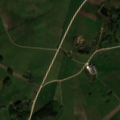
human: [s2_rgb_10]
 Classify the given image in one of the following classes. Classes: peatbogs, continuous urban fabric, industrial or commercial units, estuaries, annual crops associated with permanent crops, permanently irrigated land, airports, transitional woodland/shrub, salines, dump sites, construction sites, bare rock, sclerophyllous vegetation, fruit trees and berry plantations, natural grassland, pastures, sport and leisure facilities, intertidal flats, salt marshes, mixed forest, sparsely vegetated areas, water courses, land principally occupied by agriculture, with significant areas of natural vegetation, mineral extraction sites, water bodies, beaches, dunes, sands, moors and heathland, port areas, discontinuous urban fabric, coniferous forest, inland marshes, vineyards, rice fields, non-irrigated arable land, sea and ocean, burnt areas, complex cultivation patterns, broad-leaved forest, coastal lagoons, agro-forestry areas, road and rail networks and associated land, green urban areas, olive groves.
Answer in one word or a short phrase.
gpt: discontinuous urban fabric, pastures, complex cultivation patterns, land principally occupied by agriculture, with significant areas of natural vegetation